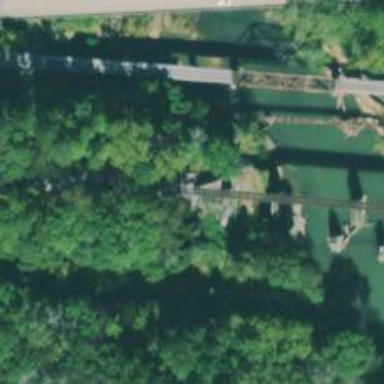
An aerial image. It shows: Preserved railway bridge.